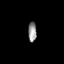
Tissue: prostate
Cell type: T cells
Senescence score: 0.7483
Nuclear area (px): 163
Mean DAPI intensity: 147.509